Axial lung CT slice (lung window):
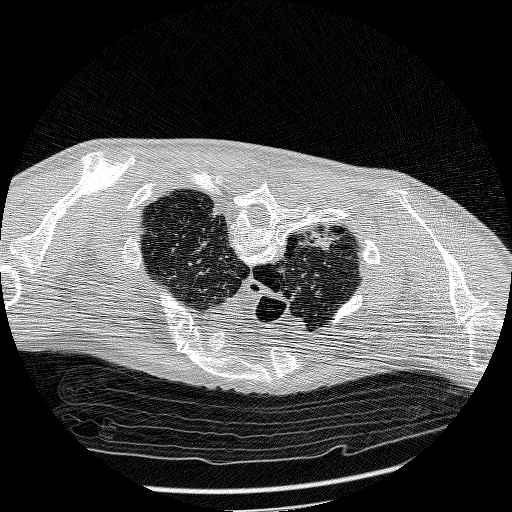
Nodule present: no